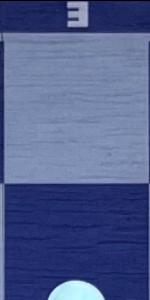
Label: Empty